Field crop: tomato
Growth stage: 2
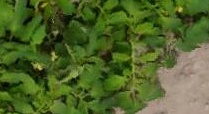
Species: tomato